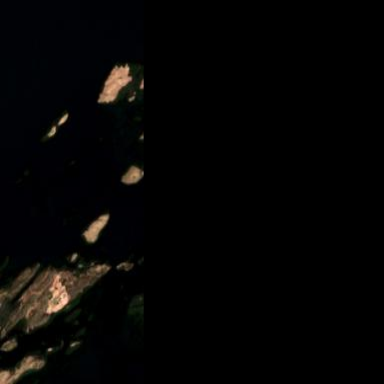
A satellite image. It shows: Island with natural coastline.